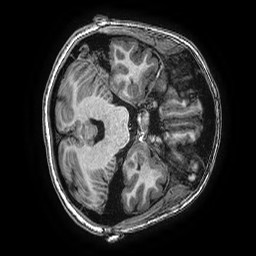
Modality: T1w
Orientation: axial
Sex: female
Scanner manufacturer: ge
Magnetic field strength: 3 T
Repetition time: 0.0077 s
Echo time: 0.003436 s